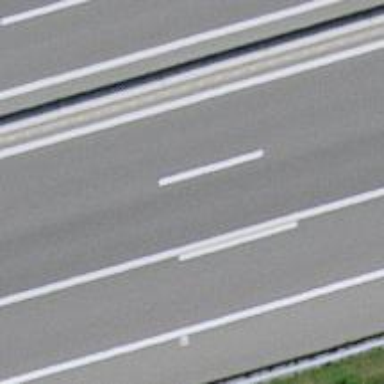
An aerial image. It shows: Motorway link.